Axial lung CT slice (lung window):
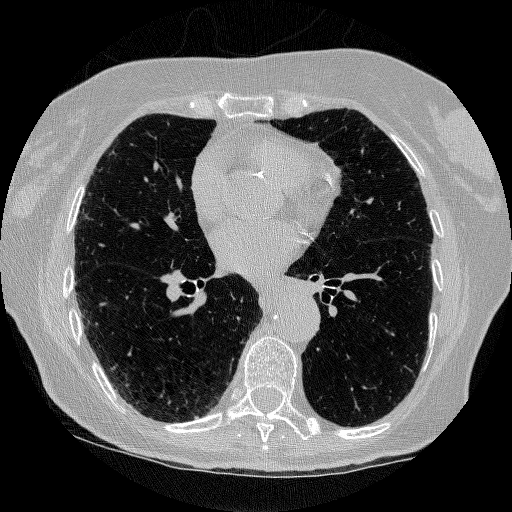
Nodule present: no